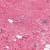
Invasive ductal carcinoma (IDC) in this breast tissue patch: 0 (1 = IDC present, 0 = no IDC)